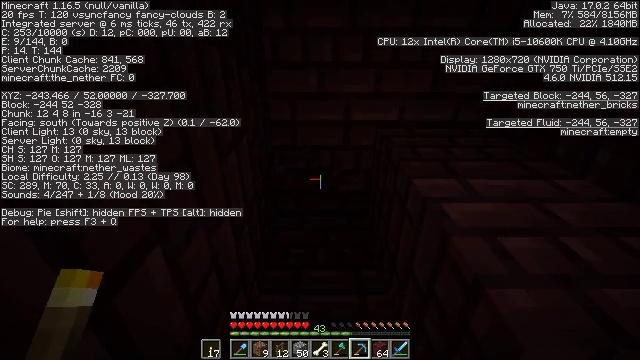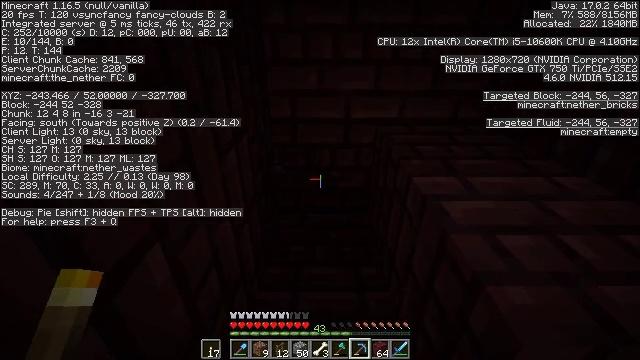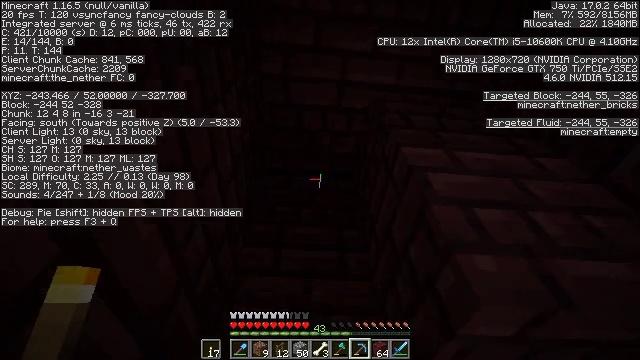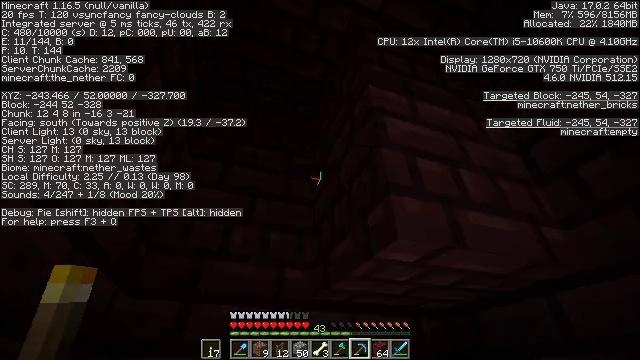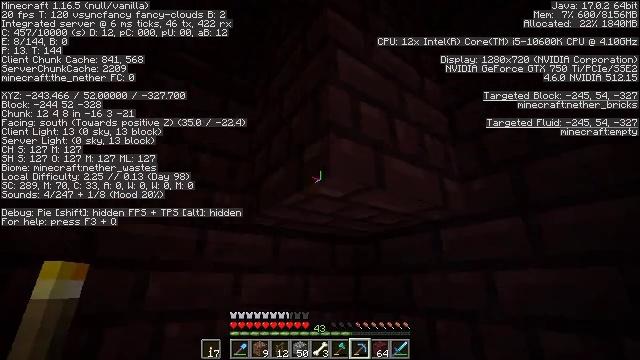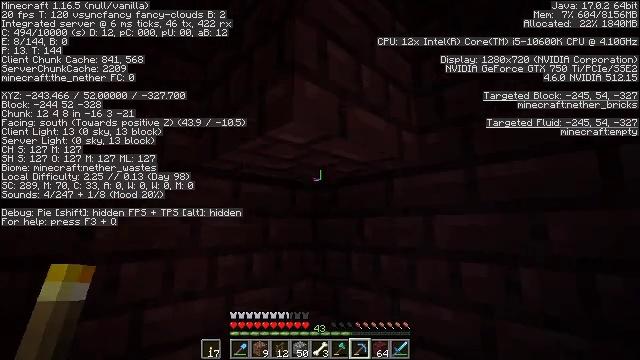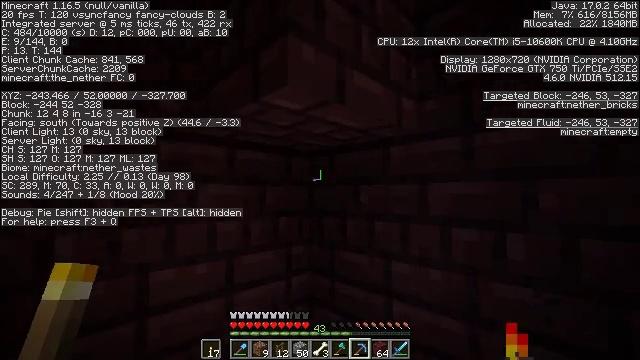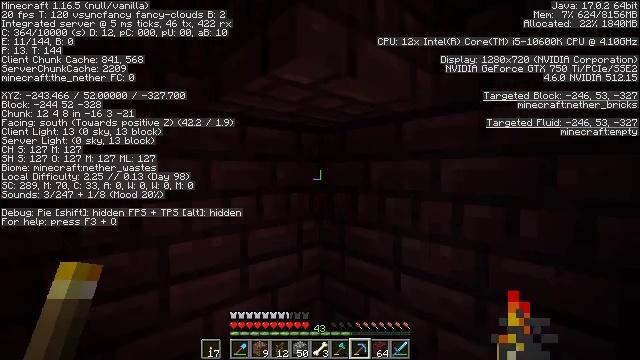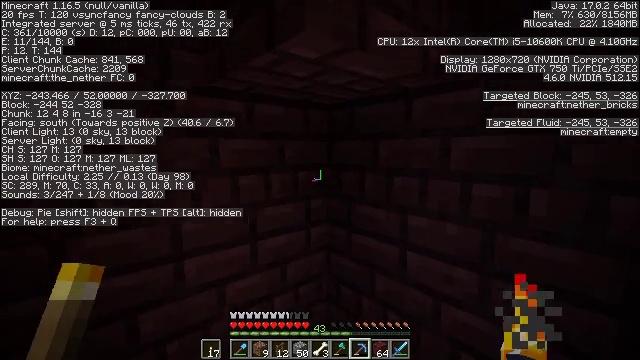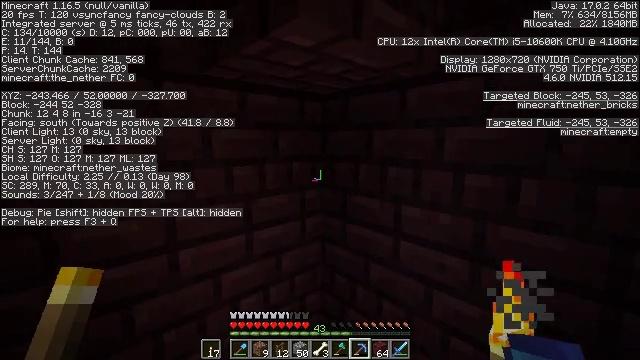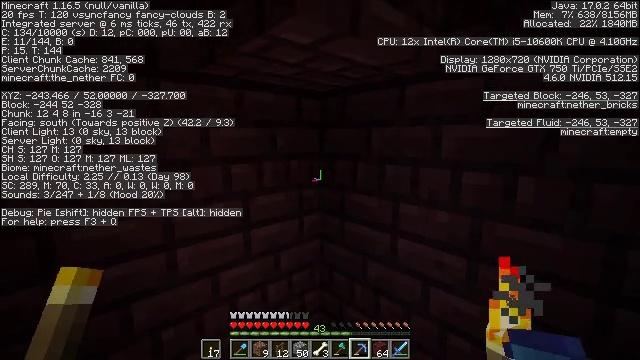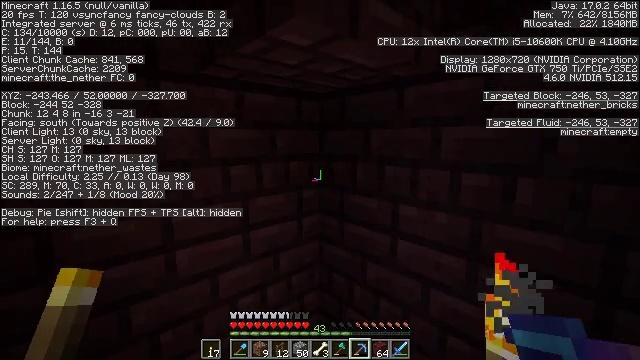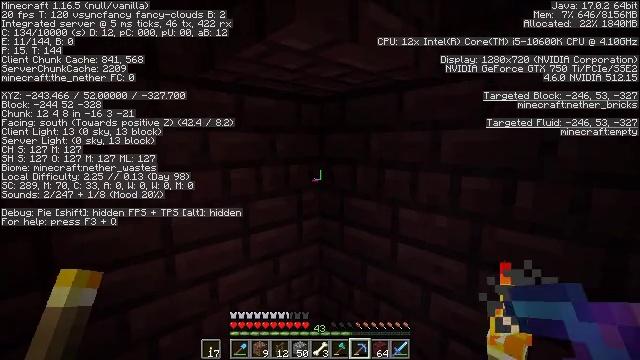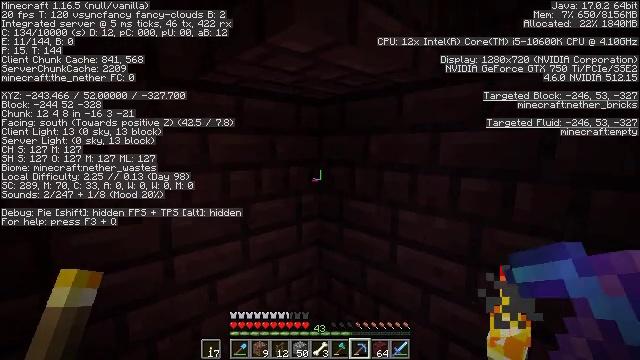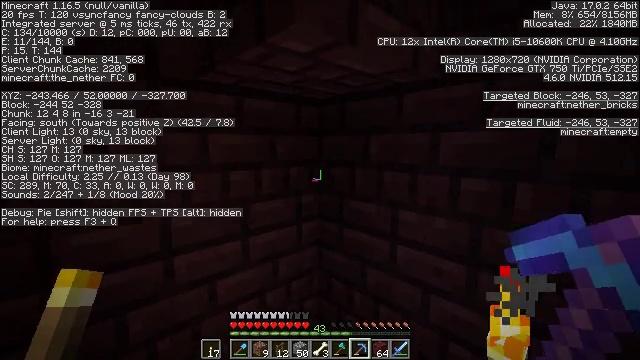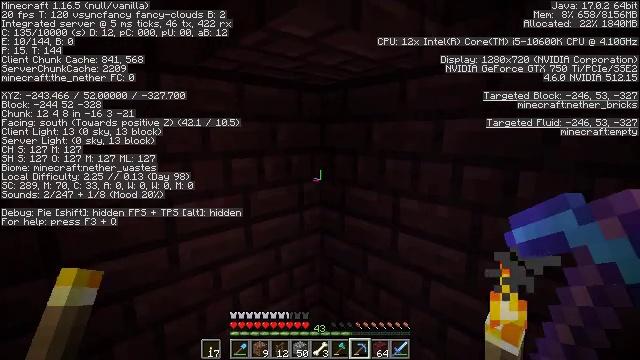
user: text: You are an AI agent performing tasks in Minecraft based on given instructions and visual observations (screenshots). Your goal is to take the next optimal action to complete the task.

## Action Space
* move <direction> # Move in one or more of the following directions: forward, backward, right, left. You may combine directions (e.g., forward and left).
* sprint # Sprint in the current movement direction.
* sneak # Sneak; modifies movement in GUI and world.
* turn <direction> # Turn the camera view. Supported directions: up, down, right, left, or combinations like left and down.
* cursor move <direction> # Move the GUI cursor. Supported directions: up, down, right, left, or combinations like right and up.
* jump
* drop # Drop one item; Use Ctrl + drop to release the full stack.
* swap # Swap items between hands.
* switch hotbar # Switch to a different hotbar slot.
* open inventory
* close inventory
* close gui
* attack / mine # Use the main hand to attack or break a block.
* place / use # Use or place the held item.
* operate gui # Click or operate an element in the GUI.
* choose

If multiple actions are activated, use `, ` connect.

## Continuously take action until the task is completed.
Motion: motion action
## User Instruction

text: Drop crimson roots.
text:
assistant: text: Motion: no_op
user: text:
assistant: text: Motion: turn right and down
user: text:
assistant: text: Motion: turn right and down
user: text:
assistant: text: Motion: turn right and down
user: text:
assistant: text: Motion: turn right and down
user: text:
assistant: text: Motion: turn down
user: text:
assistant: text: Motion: turn left and down
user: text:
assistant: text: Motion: turn left and down
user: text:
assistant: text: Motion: turn right and down
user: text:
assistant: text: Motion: no_op
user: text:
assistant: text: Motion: no_op
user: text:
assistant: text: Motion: no_op
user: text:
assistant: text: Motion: no_op
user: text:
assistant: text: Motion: no_op
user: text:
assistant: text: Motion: turn down
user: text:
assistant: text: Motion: turn down
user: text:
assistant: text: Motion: turn left and down
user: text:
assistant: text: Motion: turn left and down
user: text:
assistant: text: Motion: turn left and down
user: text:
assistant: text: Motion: turn left and down
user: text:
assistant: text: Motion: turn left and down
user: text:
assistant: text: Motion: turn left and down
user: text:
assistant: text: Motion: turn left and down
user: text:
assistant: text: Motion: no_op
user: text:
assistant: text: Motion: no_op
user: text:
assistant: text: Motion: no_op
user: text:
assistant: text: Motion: no_op
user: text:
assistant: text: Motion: no_op
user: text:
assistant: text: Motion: no_op
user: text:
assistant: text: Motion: no_op